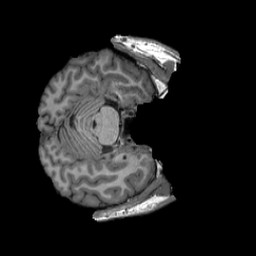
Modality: T1w
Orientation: axial
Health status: healthy